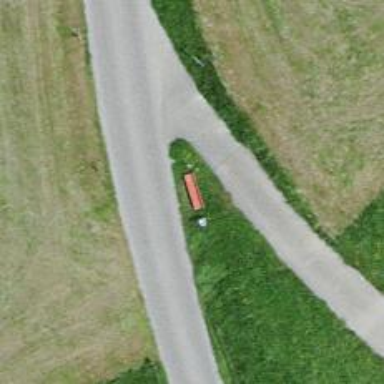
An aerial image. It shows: Red bench.